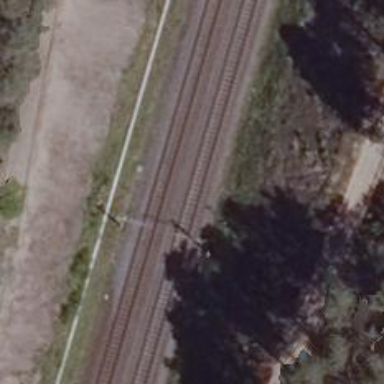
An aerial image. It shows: Railway signal.